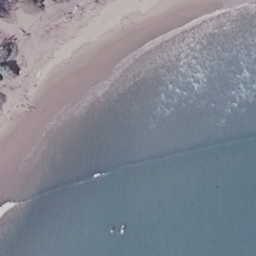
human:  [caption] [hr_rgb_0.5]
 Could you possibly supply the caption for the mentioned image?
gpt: This is a beach with blue-green waters and sand .

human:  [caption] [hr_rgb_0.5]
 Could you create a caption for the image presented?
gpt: The waves beat on the white sands .

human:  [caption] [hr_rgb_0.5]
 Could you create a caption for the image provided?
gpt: Waves slapping a white sand beach .

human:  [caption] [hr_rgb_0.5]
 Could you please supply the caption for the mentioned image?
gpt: Waves slapping a white sand beach throw up white foams .

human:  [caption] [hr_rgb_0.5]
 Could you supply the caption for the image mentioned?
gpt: Waves slapping a white sand beach throw up white foams .